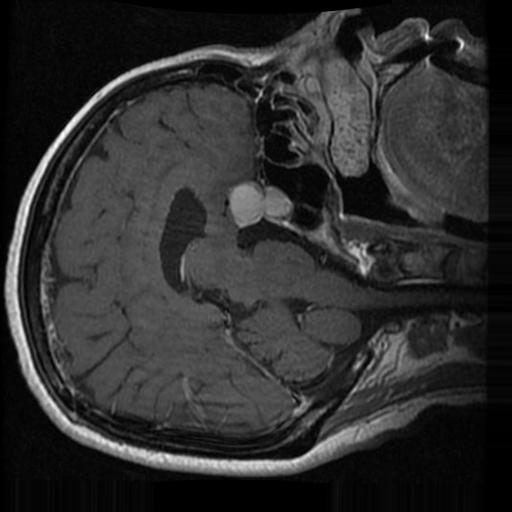
Label: brain_tumor